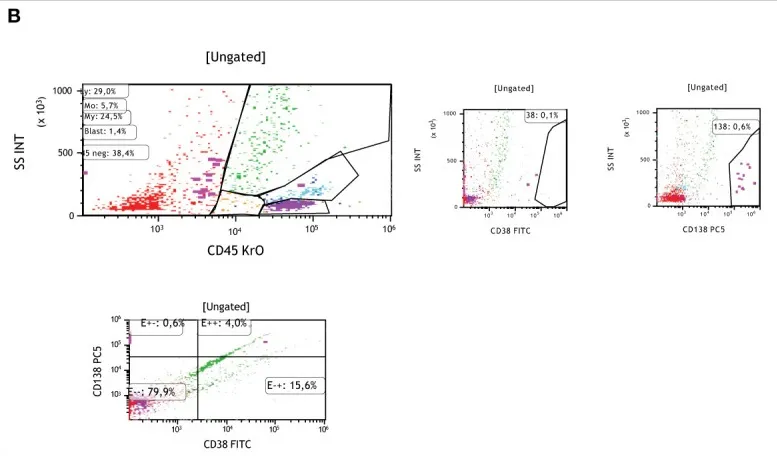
(B) Flowcytometric analyses of CNS fluid after 2 cycles of Elranatamab showing decreased CD138 positive lambda clonal plasma cells.
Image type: pathology (h&e)